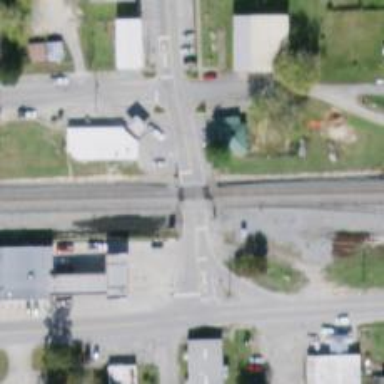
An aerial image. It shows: Level crossing with lights at railway intersection.